Question: I'm new in the world of JavaScript and I haven't found a good framework to draw diagrams in JavaScript. This is for a school project, so I have little time to develop, but I'm willing to learn a lot hehehe. Basically what I want to do is make a simple workflow web editor; (you can see my mockup below) and I want to make something like this <URL>, obviously, not so complex.
I'm using primefaces for the overall interface, but I have no idea how draw things in a canvas, I thought JQuery will do, even Mootools, but I'm just not sure, do you know any good JavaScript framework to draw diagrams (basic figures and connectors will do)?
I have done a little research, and found this: ui.ajax.org/#demos/elements.flowchart, do you think I can get it to work with JSF?

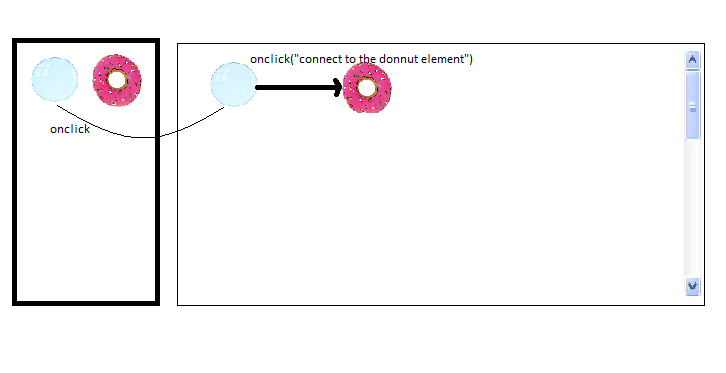
Answer: I would recommend taking a look at <URL>
I haven't used it a whole lot, but it looks pretty capable and the documentation isn't bad. It is pretty easy to attach event handlers to the drawn objects, which sounds like something you will need to do a lot of.